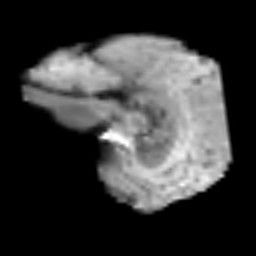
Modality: T2w
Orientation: sagittal
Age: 58
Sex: male
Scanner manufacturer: siemens
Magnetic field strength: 3 T
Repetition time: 3.2 s
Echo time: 0.081 s